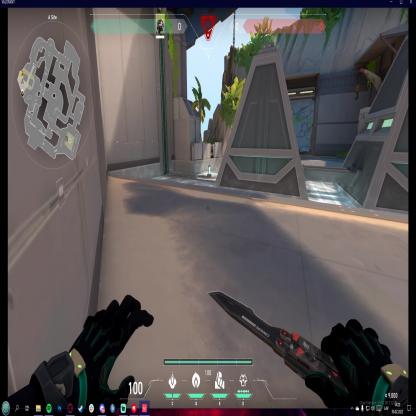
Label: planted spike